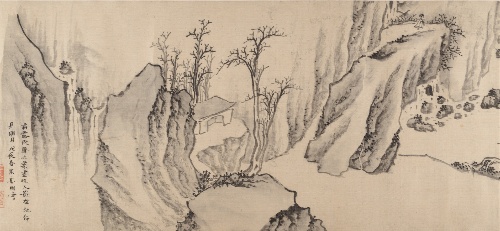
Title: 明  張瑞圖  後赤壁賦圖  卷|Illustration of Su Shi’s “Second Ode on Red Cliff”
Artist: Zhang Ruitu
Artist bio: Chinese, 1570–1641
Date: dated 1628
Object type: Handscroll
Classification: Paintings
Medium: Handscroll; ink on satin
Culture: China
Period: Ming dynasty (1368–1644)
Dimensions: Image: 11 in. x 10 ft. 6 in. (27.9 x 320 cm)
Overall with mounting: 12 1/4 in. x 34 ft. 2 3/4 in. (31.1 x 1043.3 cm)
Department: Asian Art
Credit line: Bequest of John M. Crawford Jr., 1988
Accession year: 1989
Repository: Metropolitan Museum of Art, New York, NY
Tags: Mountains|Landscapes